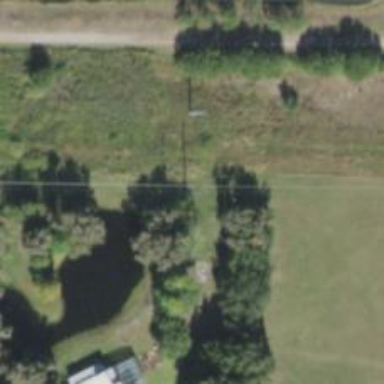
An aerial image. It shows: Power pole.